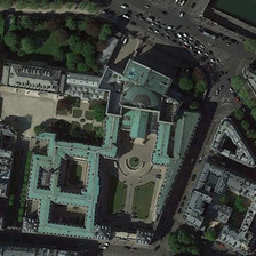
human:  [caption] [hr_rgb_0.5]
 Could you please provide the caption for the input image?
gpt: several rows of cars gathered in the corner of the road where a church with a green blue roof is standing with a square.

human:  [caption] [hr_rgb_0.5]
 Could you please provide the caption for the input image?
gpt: A few rows of cars gathering on a blue green roof church in the street turning area standing in the square.

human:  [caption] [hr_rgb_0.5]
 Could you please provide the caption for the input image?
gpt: the cyan church which is like a manor is at the corner of the street .

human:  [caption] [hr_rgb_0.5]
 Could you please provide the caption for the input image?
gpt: Several rows of cars gathered at the corner of the street, where there was a church with a turquoise roof and a square.

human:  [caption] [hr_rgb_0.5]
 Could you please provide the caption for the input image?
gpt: In the blue church and green roof square